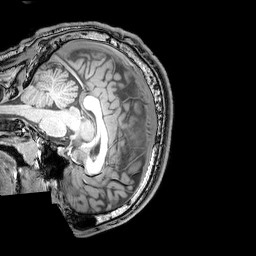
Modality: T1w
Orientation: sagittal
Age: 24
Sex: male
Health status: healthy
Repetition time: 0.081 s
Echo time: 0.037 s